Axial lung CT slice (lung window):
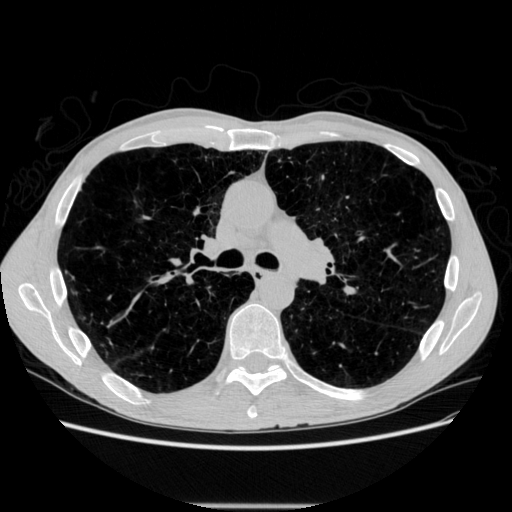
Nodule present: no